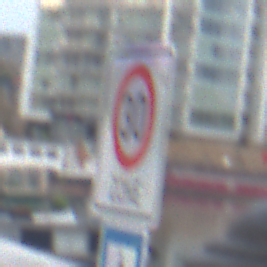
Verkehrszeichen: BeginnZone30
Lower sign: SackgasseFussgaengerDurchlaessig
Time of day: MorningAfternoon
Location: Outdoor (Urban)
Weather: Overcast
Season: NotSpecified
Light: Natural